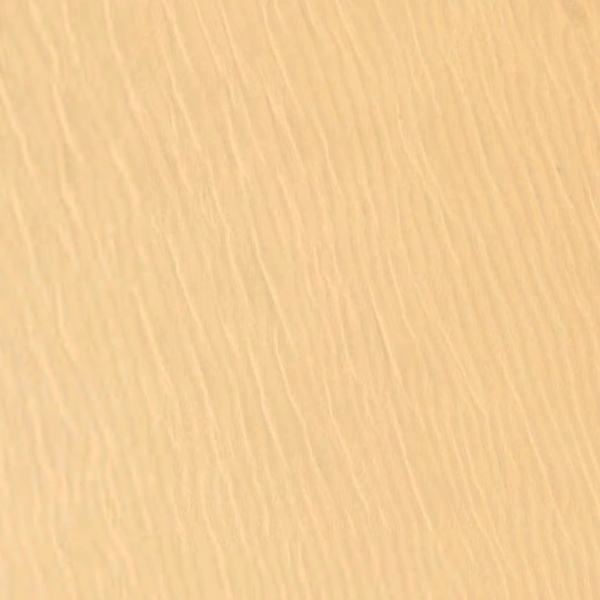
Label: Desert